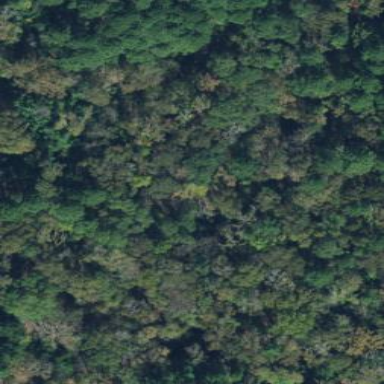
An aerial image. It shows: Deciduous broadleaved woodland.